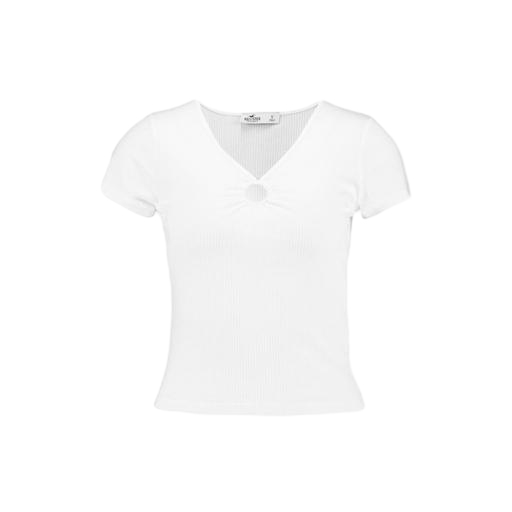
white petite t-shirt only macy, only white t-shirt, white v-neck t-shirt only macy, white background